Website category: sports
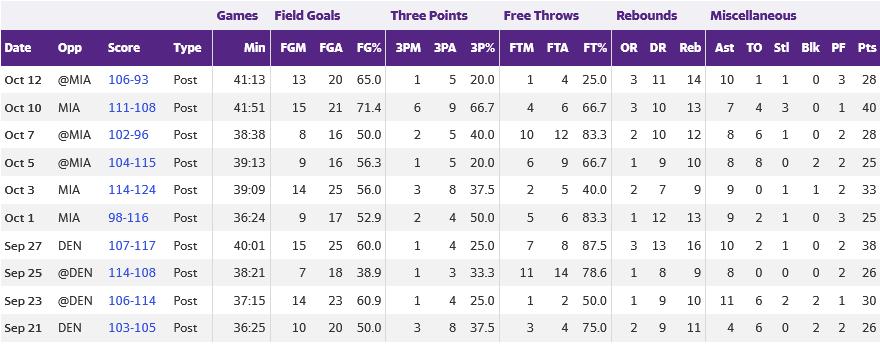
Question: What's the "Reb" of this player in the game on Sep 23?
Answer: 10

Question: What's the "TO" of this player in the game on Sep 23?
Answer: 6

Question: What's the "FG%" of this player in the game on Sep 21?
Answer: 50.0

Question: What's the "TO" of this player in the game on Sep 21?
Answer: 6

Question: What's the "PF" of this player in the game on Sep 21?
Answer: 2

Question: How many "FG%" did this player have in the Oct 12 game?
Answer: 65.0

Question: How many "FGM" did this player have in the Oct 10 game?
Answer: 15

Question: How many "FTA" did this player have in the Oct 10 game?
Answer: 6

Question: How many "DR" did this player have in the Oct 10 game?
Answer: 10

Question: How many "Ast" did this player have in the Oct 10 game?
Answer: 7

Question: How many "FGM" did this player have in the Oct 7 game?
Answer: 8

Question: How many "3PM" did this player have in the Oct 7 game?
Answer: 2

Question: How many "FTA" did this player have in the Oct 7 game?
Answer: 12

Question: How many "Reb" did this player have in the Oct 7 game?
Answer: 12

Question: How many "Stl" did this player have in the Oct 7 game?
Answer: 1

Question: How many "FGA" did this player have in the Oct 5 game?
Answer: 16

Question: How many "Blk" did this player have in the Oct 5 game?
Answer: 2

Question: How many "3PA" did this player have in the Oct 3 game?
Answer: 8

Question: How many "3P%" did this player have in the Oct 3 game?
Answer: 37.5

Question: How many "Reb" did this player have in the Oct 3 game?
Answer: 9

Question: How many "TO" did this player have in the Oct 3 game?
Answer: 0

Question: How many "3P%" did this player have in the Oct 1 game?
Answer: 50.0

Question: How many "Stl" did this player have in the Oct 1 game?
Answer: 1

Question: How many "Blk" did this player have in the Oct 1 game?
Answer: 0

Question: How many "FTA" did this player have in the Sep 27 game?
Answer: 8

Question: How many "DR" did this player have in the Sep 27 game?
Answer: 13

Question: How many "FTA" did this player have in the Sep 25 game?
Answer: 14

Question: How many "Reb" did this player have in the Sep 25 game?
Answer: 9

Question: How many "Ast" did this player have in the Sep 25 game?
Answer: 8

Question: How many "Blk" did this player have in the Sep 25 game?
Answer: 0

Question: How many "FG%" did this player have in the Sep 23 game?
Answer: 60.9

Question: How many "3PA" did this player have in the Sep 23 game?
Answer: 4

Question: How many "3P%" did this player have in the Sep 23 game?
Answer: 25.0

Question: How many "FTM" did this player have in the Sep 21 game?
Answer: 3

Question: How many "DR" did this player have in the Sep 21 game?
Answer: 9

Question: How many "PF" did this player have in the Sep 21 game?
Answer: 2

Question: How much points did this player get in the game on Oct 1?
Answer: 25

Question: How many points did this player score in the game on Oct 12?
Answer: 28

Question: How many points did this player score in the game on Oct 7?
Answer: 28

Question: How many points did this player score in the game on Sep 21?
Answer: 26

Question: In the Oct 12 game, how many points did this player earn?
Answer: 28

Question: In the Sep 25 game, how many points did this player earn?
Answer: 26

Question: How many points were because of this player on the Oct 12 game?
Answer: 28

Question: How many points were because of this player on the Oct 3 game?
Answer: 33